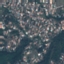
Land use / land cover: Residential